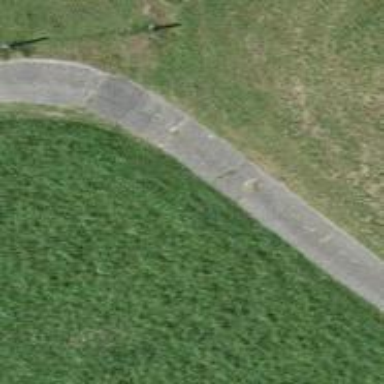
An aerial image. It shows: Concrete track with grade 2 surface.